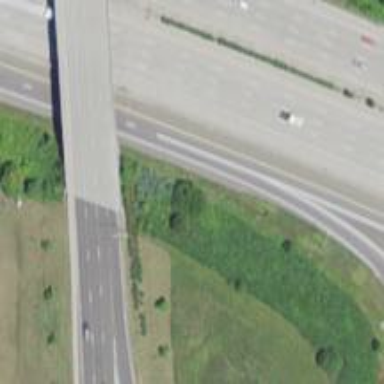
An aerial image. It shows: Motorway junction.